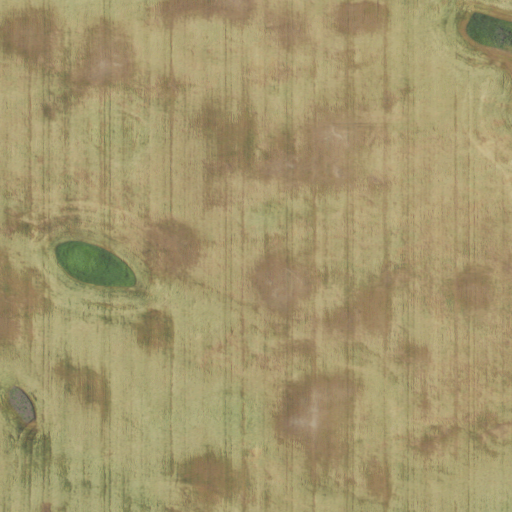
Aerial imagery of mountains in North Dakota named Whitestone Hills containing only cultivated crops